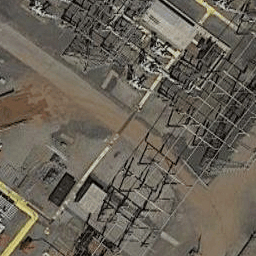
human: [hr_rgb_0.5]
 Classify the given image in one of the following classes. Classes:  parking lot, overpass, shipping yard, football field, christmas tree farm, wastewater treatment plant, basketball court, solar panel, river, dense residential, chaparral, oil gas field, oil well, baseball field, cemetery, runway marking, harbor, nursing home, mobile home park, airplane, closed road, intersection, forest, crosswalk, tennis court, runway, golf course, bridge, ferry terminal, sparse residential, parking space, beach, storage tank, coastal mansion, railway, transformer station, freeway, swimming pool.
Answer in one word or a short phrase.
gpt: transformer station